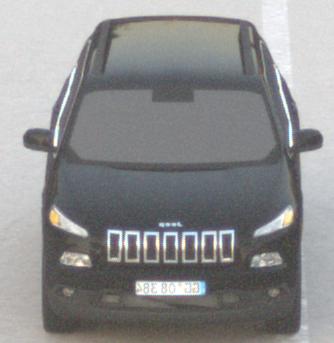
Make: Jeep
Model: Cherokee 3.2 V6 Pentastar
Detailed model: Cherokee (KL)
Model produced from: 2014/07
Model produced until: 2015/07
Doors: 5
Color: black
Road condition: dry road
Daytime: sunrise or sunset
Contrast: low contrast